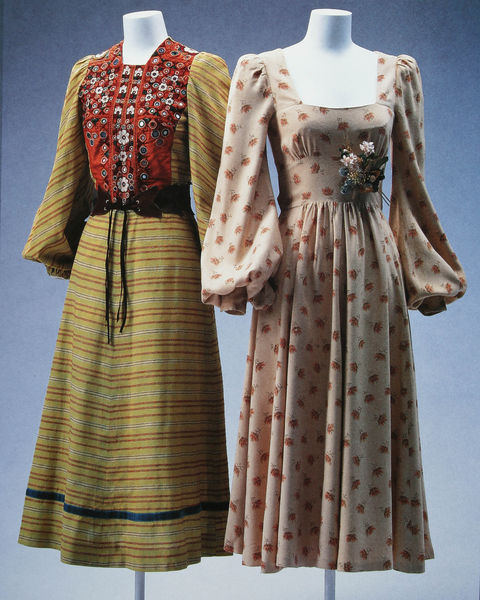
Titel: Kleider
Künstler: Thea Porter
Standort: Kyoto (Japan)
Institution: Kyoto Costume Institute
Schlagwörter: weiß, ausschnitt, blumen, kleider, gürtel, rot, mode, muster, falten, ärmel, stickerei, stoff, puffärmel, linien, bordüre, dekor, floral, gestreift, streifen, weste, decolleté, stangen, blumenmuster, modelle, puppen, tracht, geblümt, kostüme, trachten, folklore, ledergürtel, kliederständer, puppärmel